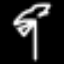
Label: palm tree